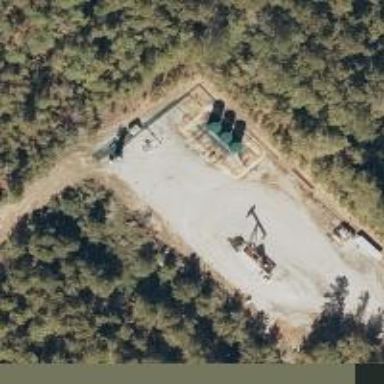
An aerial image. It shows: Petroleum well that is man-made.